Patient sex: F
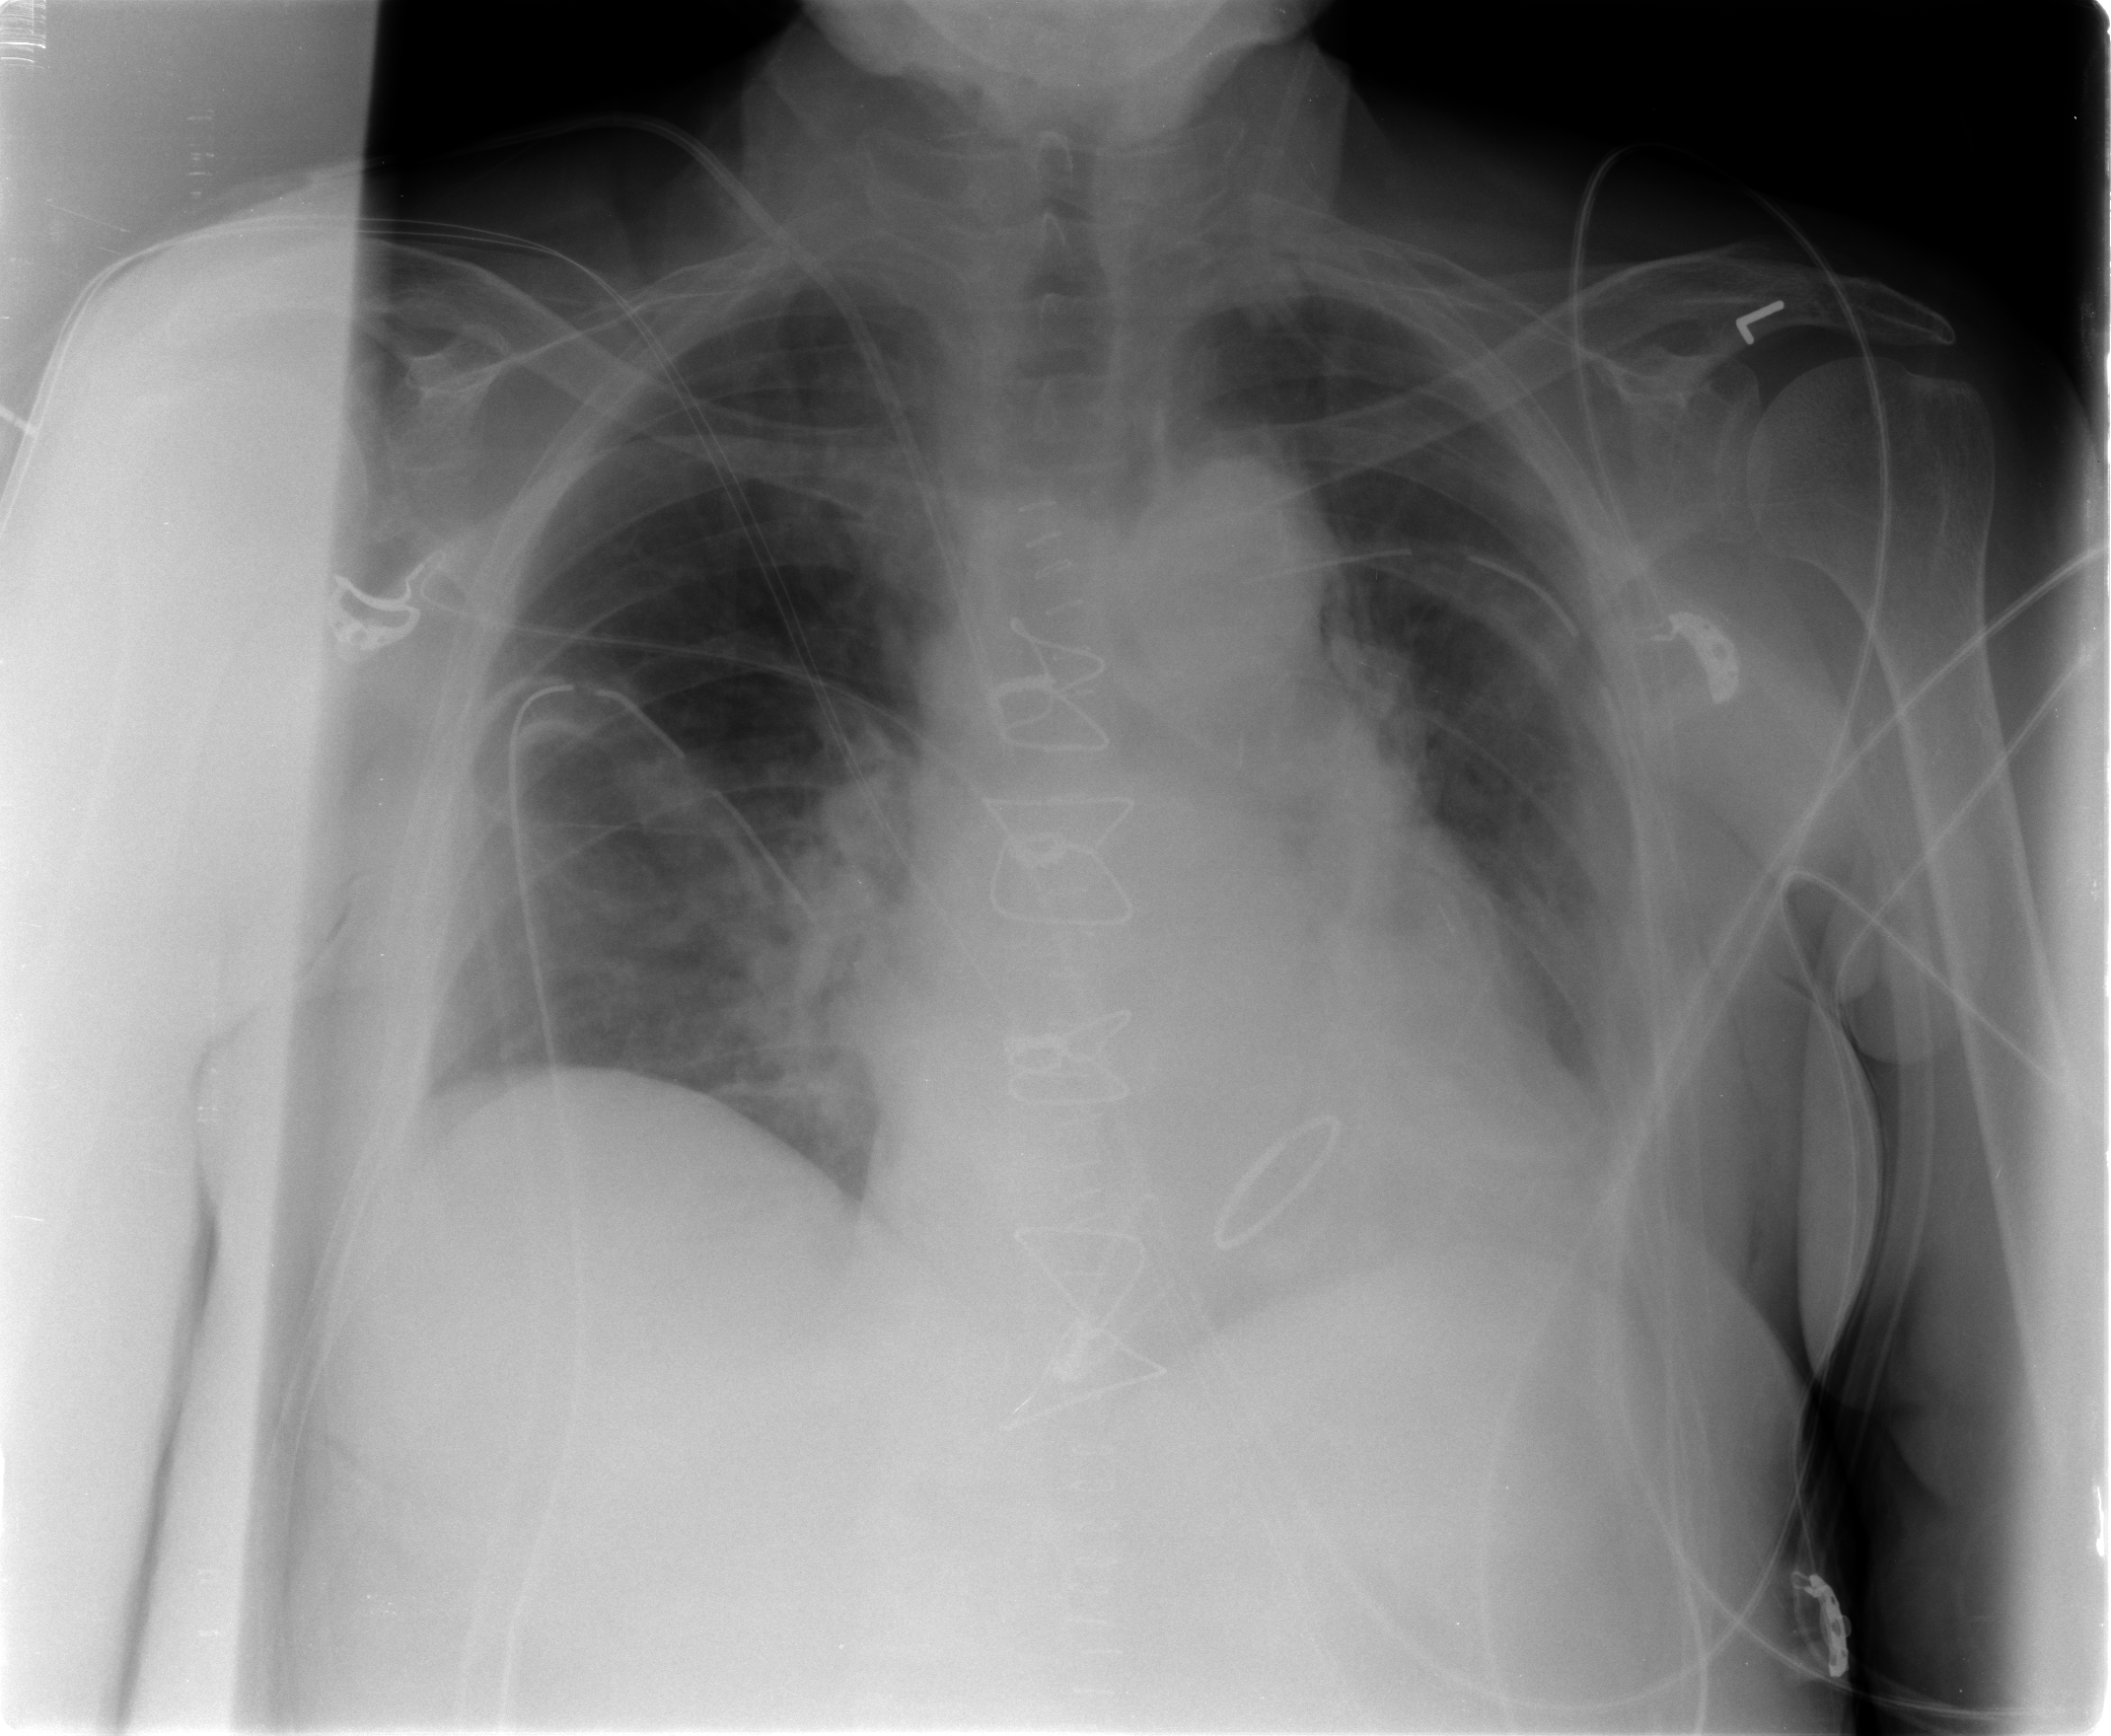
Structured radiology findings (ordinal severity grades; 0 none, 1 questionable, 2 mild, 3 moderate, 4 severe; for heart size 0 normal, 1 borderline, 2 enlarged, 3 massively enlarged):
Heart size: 2
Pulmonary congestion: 2
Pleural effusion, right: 1
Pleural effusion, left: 2
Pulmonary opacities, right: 1
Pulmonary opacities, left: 0
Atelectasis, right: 2
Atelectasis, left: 2